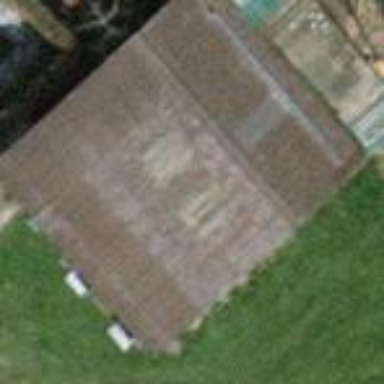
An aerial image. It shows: Hut.